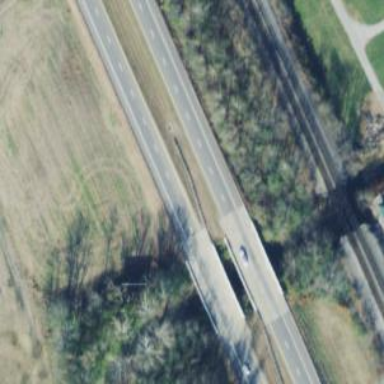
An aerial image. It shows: Bridge over trunk highway expressway.